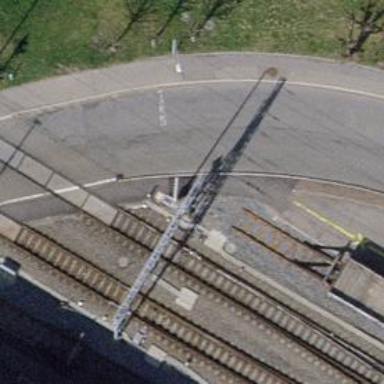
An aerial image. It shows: Siding railway track with electrified contact line.